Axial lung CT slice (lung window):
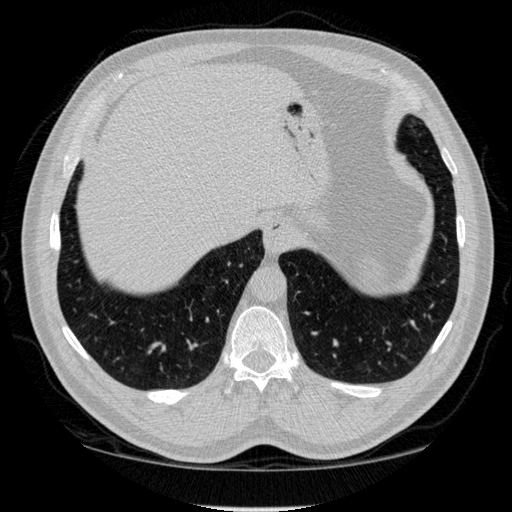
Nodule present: no